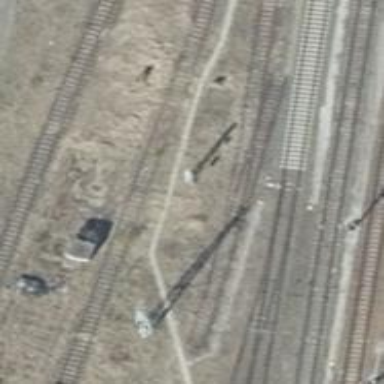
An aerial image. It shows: Abandoned railway yard.